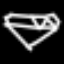
Label: diamond